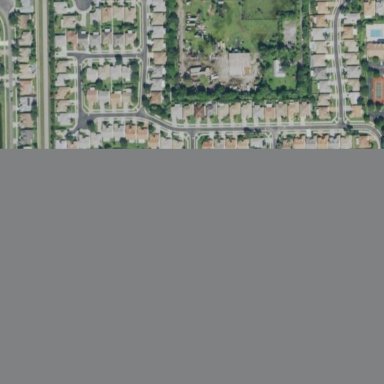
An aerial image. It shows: Gated residential area.